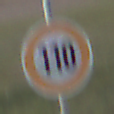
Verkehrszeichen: Geschwindigkeit110
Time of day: SunriseSunset
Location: Outdoor (Nature)
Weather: PartlyCloudy
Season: NotSpecified
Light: Natural